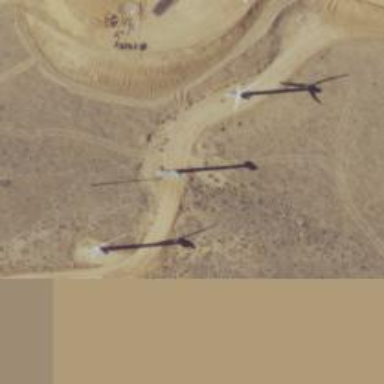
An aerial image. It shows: Wind turbine power generator.